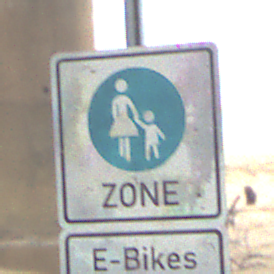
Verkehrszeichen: BeginnFussgaengerzone
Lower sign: BesondereFahrzeugeUndTransportgueter13
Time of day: Midday
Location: Roofed (Beach)
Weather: Overcast
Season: NotSpecified
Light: Natural